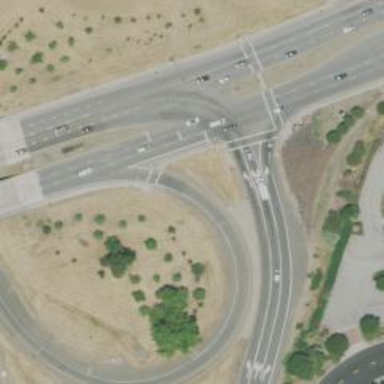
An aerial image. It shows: This image shows trunk highway that functions as expressway.